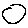
Label: circle